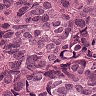
Metastatic tissue present: yes